Question: I am having issues trying to get col3 and col4 to align. I am getting the below - I am trying to get the to align underneath each other inside the red box.

'''
<div class="listingAttributes">
<div class="col0">
<span class="name">Bedrooms:</span>
<span class="value">2</span>
<span class="name">Bathrooms:</span>
<span class="value">4</span><br/>
<span class="name">Price:</span></br>
<span class="value">Asking price $1,250,000</span></p>
</div>
<div class="col1">
<span class="name">Floor area:</span>
<span class="value">200m2</span>
<span class="name">Land area:</span>
<span class="value">1452m2</span>
<span class="name">Rateable value</span>
<span class="value">$980,000</span>
</div>
<div class="col2">
<span class="name">Open home times:</span>
<span class="value">
<p>Sat 1 Dec 2 pm - 2:45pm</p>
<p>Sun 2 Dec 2 pm - 2:45pm</p>
</span>
</div>
<div class="col3">
<span class="name">In the area</span><br/>
<span class="value">Schools, Cafe's, Orewa Beach, Surfclub, Orewa Village, Silverdale Mall Wenderholm Park. Boat Ramp</span>
</div>
<div style="clear:both"></div>
<div class="col4">
<span class="name">In the area</span><br/>
<span class="value">Schools, Cafe's, Orewa Beach, Surfclub, Orewa Village, Silverdale Mall Wenderholm Park. Boat Ramp</span>
</div>
</div>
'''
'''
.listingAttributes{
width:100%;
height:100%;
margin: 15px 10px -5px 10px;
border-bottom: 1px solid #FFB400;
background-color: red;
}
.listingAttributes .col0, .col1{
width:160px;
height: 100%;
margin:0 15px 0 0;
float:left;
display: inline-block;
}
.listingAttributes .col2{
width:180px;
height: 100%;
margin:0 15px 0 0;
float:left;
display: inline-block;
}
.listingAttributes .col3{
width:350px;
float:left;
background: green;
display: inline-block;
}
.listingAttributes .col4{
width:350px;
float:right;
background: green;
display: inline-block;
}
.listingAttributes .sectionListingAttributes, .name{
font-weight: bold;
}
'''
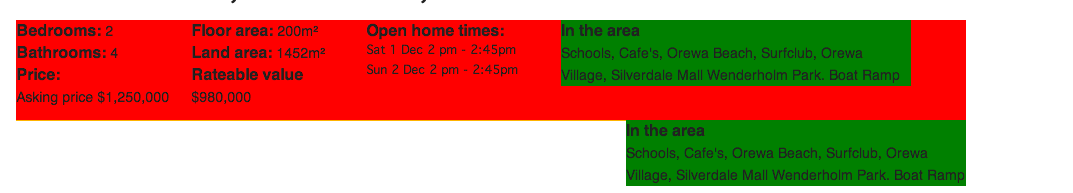
Answer: '.listingAttributes'
'''
.listingAttributes{
overflow:hidden;
}
'''
## --------
I think you should 'display:inline-block' because you are using 'floating' and
<URL>